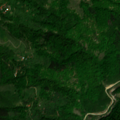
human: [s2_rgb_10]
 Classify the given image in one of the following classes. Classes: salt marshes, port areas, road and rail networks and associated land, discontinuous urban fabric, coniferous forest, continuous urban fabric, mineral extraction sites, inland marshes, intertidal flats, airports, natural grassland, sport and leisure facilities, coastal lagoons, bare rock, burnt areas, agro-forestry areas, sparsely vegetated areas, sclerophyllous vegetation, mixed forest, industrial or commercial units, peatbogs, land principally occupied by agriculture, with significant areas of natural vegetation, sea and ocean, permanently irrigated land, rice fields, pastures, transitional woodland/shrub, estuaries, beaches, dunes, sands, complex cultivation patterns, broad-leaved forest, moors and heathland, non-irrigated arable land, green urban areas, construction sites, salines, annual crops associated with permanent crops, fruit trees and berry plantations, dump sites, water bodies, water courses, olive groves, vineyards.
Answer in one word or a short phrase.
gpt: land principally occupied by agriculture, with significant areas of natural vegetation, broad-leaved forest, mixed forest, transitional woodland/shrub